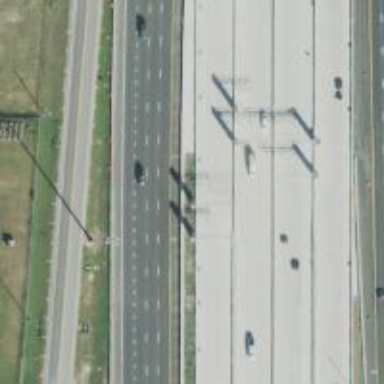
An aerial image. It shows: Toll gantry on the road.